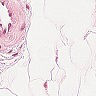
Metastatic tissue present: no